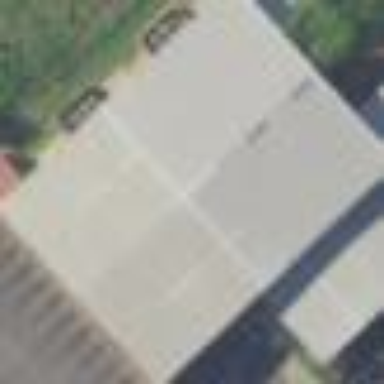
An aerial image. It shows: Fitness center building.